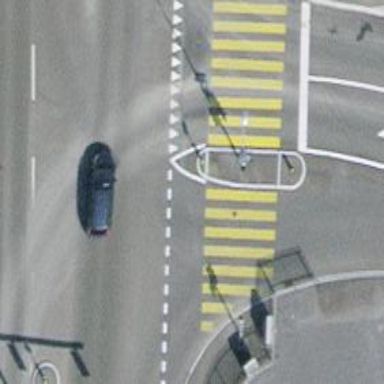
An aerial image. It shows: Road with traffic signals at crossing.